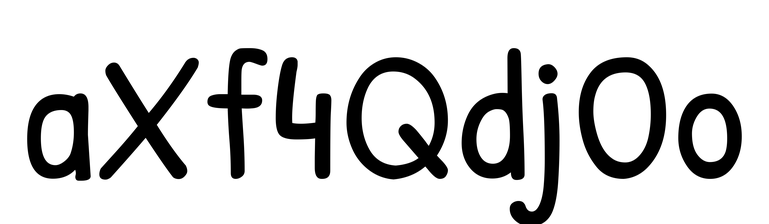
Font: PatrickHand-Regular